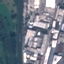
Land use / land cover: Industrial